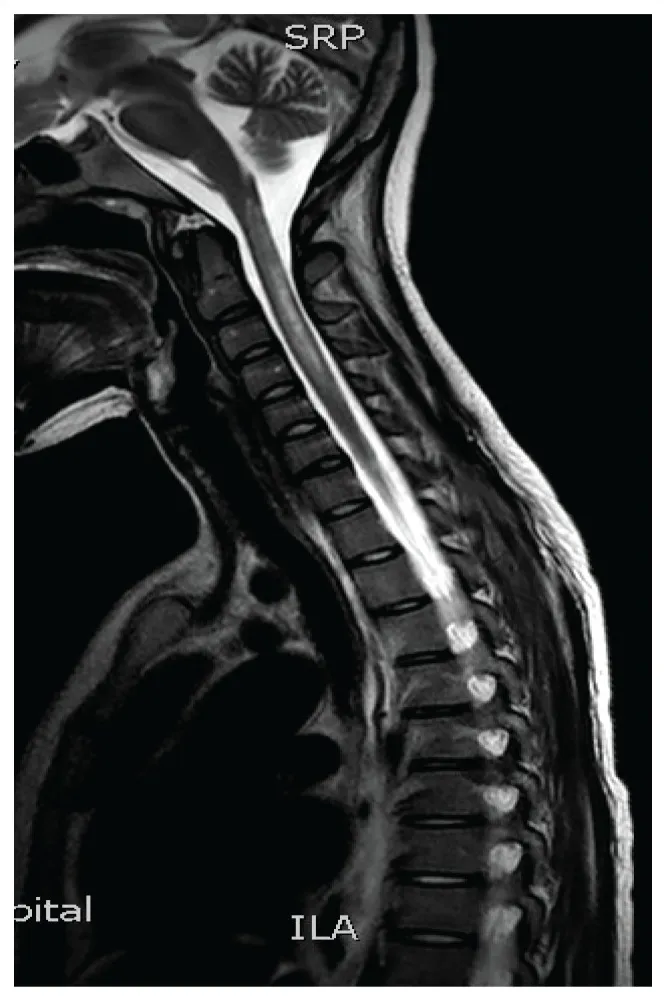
Sagittal T2-weighted magnetic resonance image depicting a hyperintense longitudinally extensive spinal cord lesion extending from the cervicomedullary junction to the C4 vertebra.
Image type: radiology (mri)